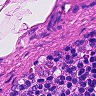
Metastatic tissue present: no